A time-domain vibration trace from a rotating-machine test bench is shown. Based on the visible evidence, which rotor condition applies: normal, misalignment, unbalance, looseness?
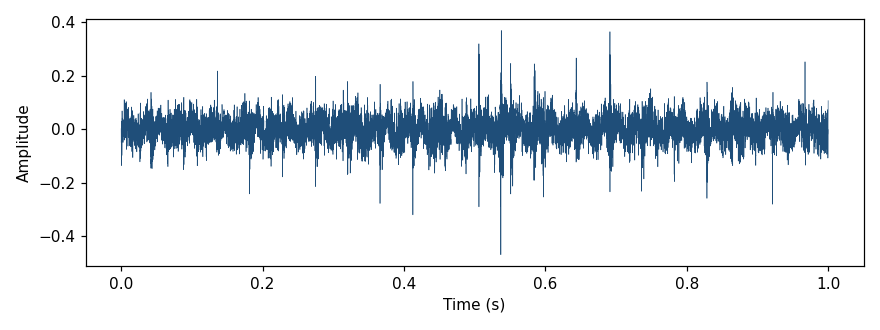
Answer: looseness